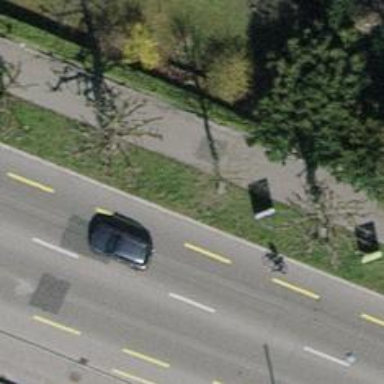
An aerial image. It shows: Tree-lined avenue.